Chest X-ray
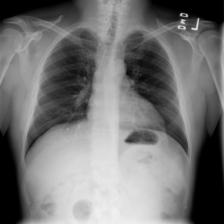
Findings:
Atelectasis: negative
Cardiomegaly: negative
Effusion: negative
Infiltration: negative
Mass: negative
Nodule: negative
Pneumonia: negative
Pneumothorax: negative
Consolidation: negative
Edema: negative
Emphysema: negative
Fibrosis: negative
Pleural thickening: negative
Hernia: negative